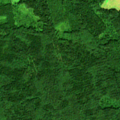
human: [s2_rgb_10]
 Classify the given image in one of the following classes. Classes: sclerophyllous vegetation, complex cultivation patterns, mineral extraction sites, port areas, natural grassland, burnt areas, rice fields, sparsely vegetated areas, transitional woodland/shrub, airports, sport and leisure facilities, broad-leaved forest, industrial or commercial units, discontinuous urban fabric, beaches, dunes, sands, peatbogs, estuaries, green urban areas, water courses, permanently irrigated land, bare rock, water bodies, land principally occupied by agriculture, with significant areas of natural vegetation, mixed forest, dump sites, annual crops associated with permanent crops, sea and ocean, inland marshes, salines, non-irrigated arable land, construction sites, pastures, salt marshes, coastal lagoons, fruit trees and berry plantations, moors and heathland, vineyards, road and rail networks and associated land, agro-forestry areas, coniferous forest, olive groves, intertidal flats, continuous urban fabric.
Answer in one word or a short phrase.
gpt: pastures, mixed forest, transitional woodland/shrub